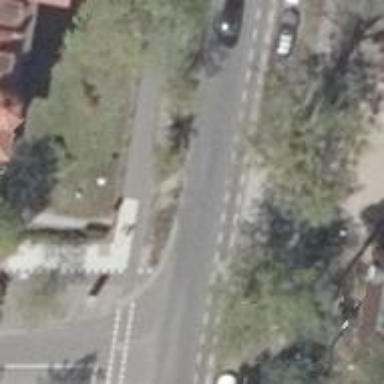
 there is cycle track. The parking on the left side is parallel to the street side."